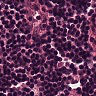
Metastatic tissue present: no